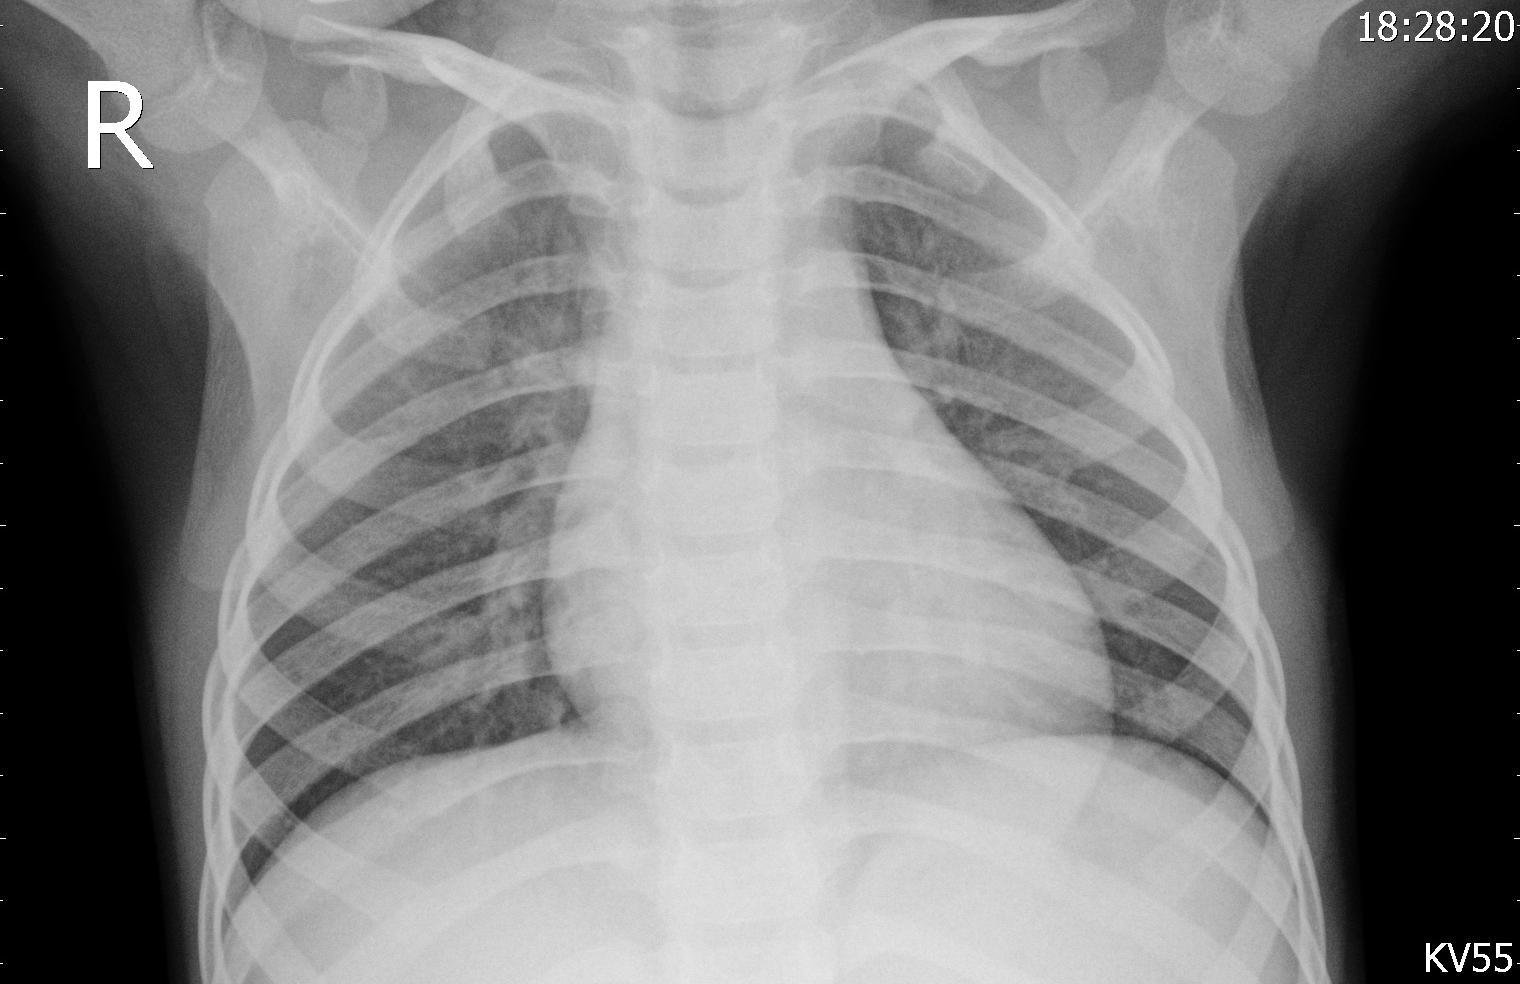
Diagnosis: PNEUMONIA